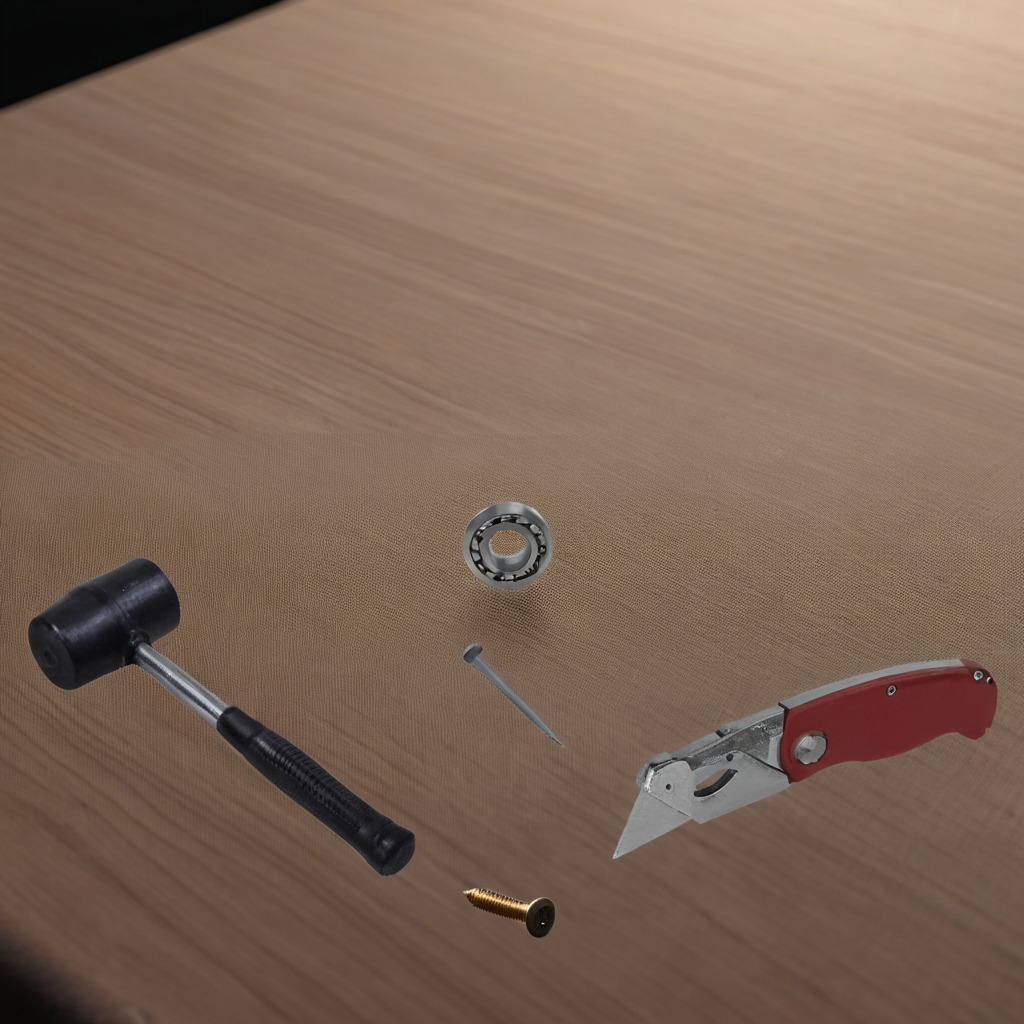
A ball bearing, a utility knife, a machine screw, an iron nail, and a hammer are lying on the wooden table.